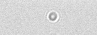
Label: camera_spot